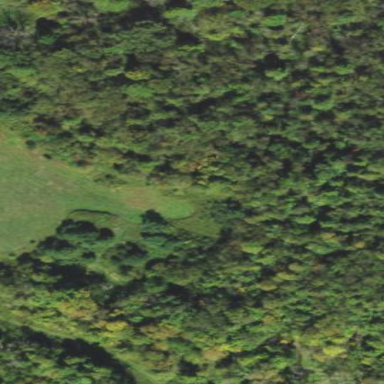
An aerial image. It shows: Forest area.